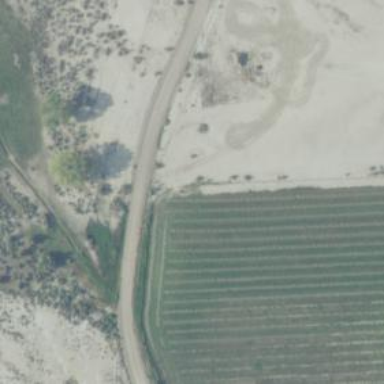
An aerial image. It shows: Unclassified road.